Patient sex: M
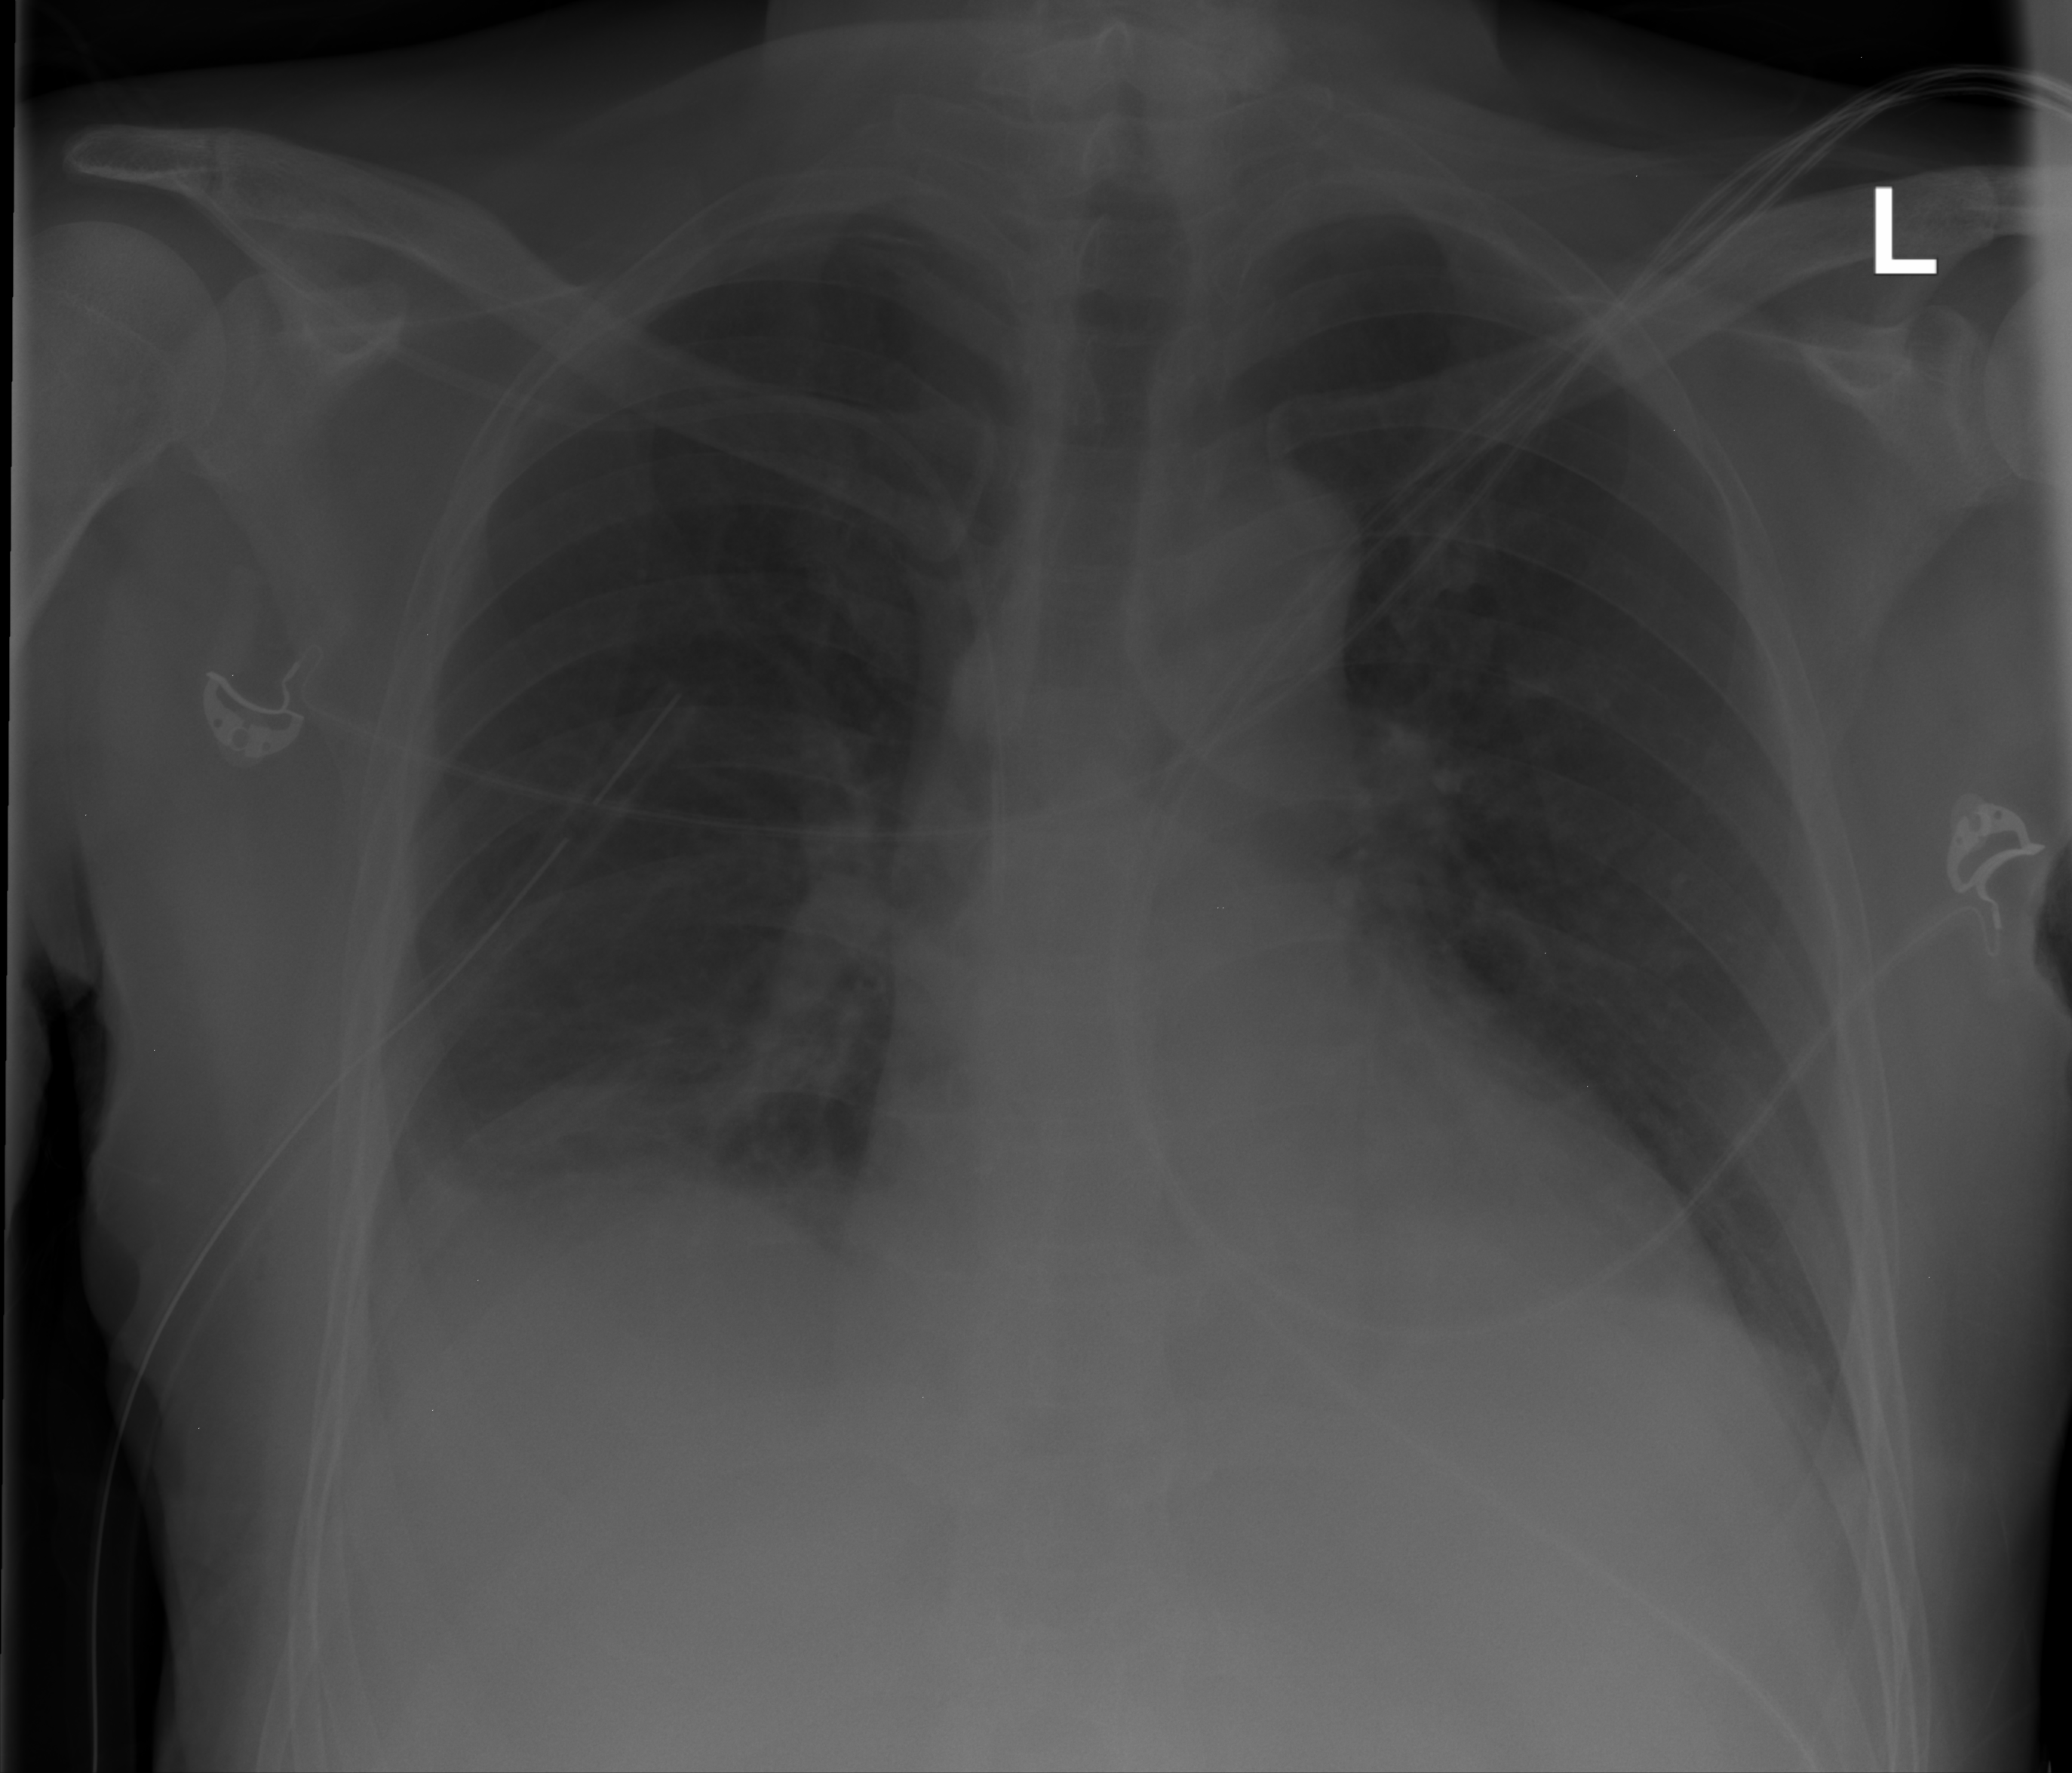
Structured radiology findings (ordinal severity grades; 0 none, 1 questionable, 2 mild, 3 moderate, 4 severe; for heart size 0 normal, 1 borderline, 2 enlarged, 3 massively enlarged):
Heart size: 2
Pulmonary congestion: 0
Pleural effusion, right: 2
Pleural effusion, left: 0
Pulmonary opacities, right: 0
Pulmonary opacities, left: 0
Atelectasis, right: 2
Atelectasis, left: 0